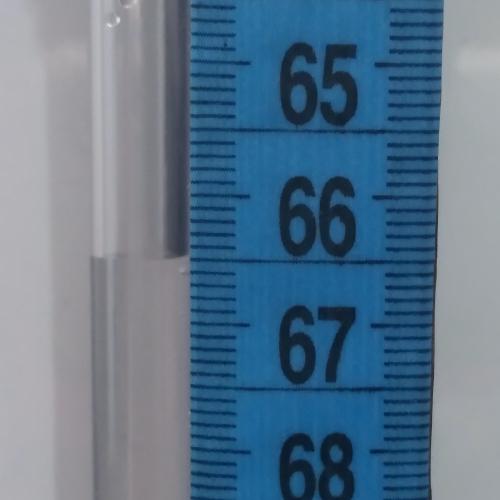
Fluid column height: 66.5 cm